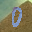
Label: 0